Question: I am trying to connect Coldfusion 9 to a MYSQL Database that was installed by MAMP () with the following parameters:
MyDatasource
MyDatabase
localhost
8889
root
root
In the coldfusion Administrator I can successfully connect to this database. However, when I try to display a .cfm page that has a connection to that datasource, this error is thrown:
'''
Error Executing Database Query.
Could not create connection to database server. Attempted reconnect 3 times. Giving up.
'''
Any ideas??
Any help would be immensely appreciated!!
this is what MAMP wants me to use and it did create a successful connection in CF Admin.

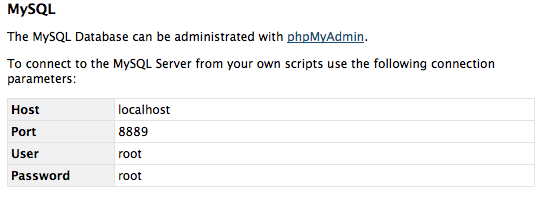
Answer: So, after searching and trying to figure out what is going on, I decided to check my Application.cfm file, and sure enough, I have global connection strings for all of my queries. One of those strings was the DB password, which was not set to "root".. Thank you for your help and I apologize for the stupid question..